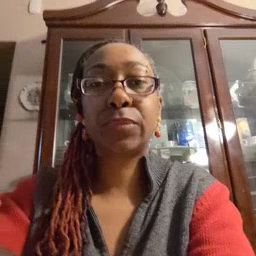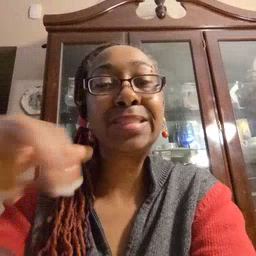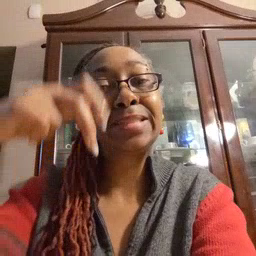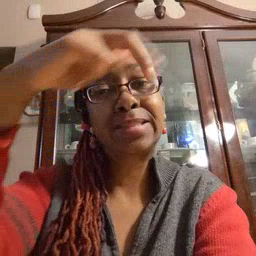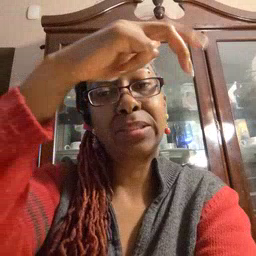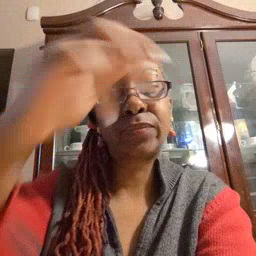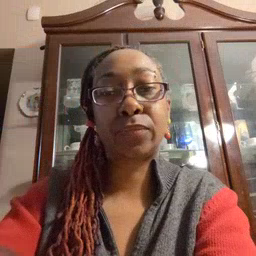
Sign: stairs